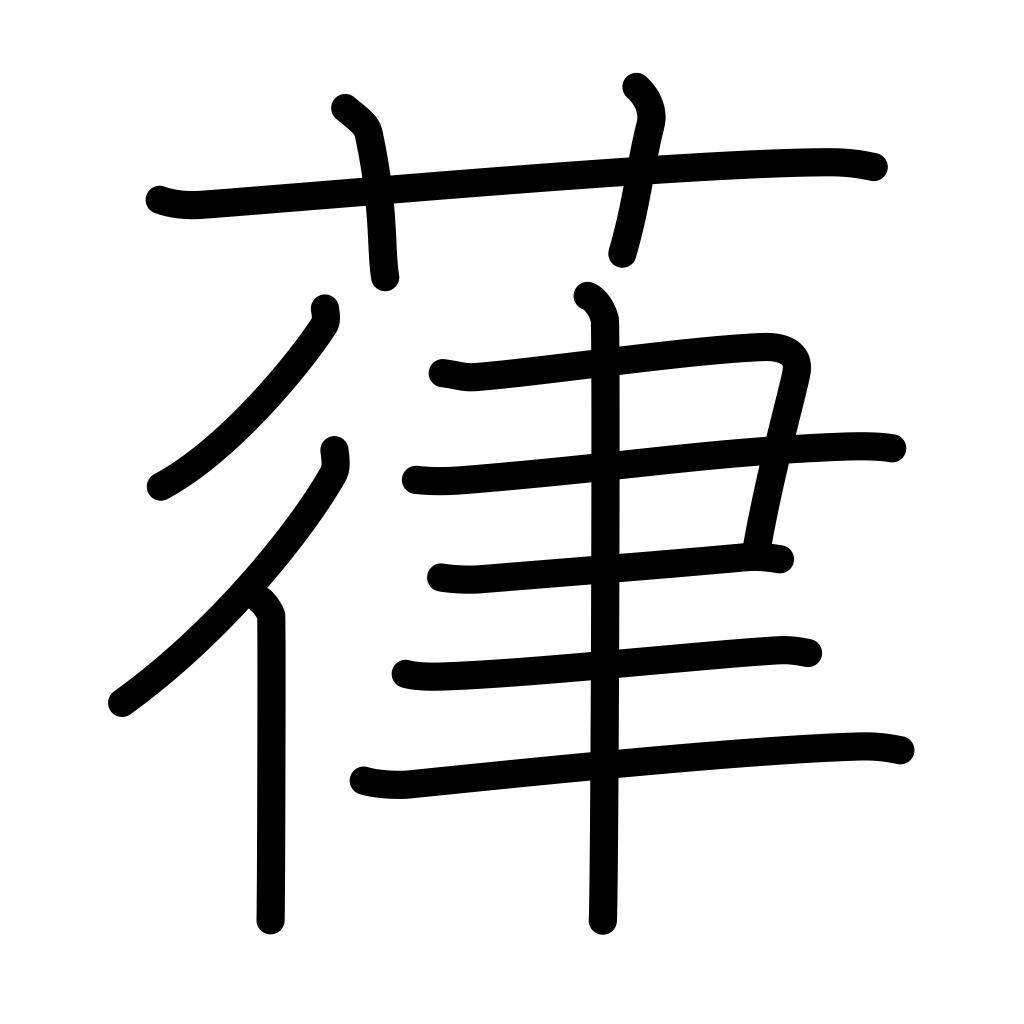
Meaning: creepers, trailing plants, vines